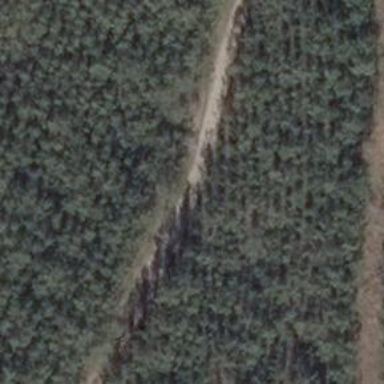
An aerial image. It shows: Sandy track road with grade3 tracktype.